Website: home-depot
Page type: customer-info-address
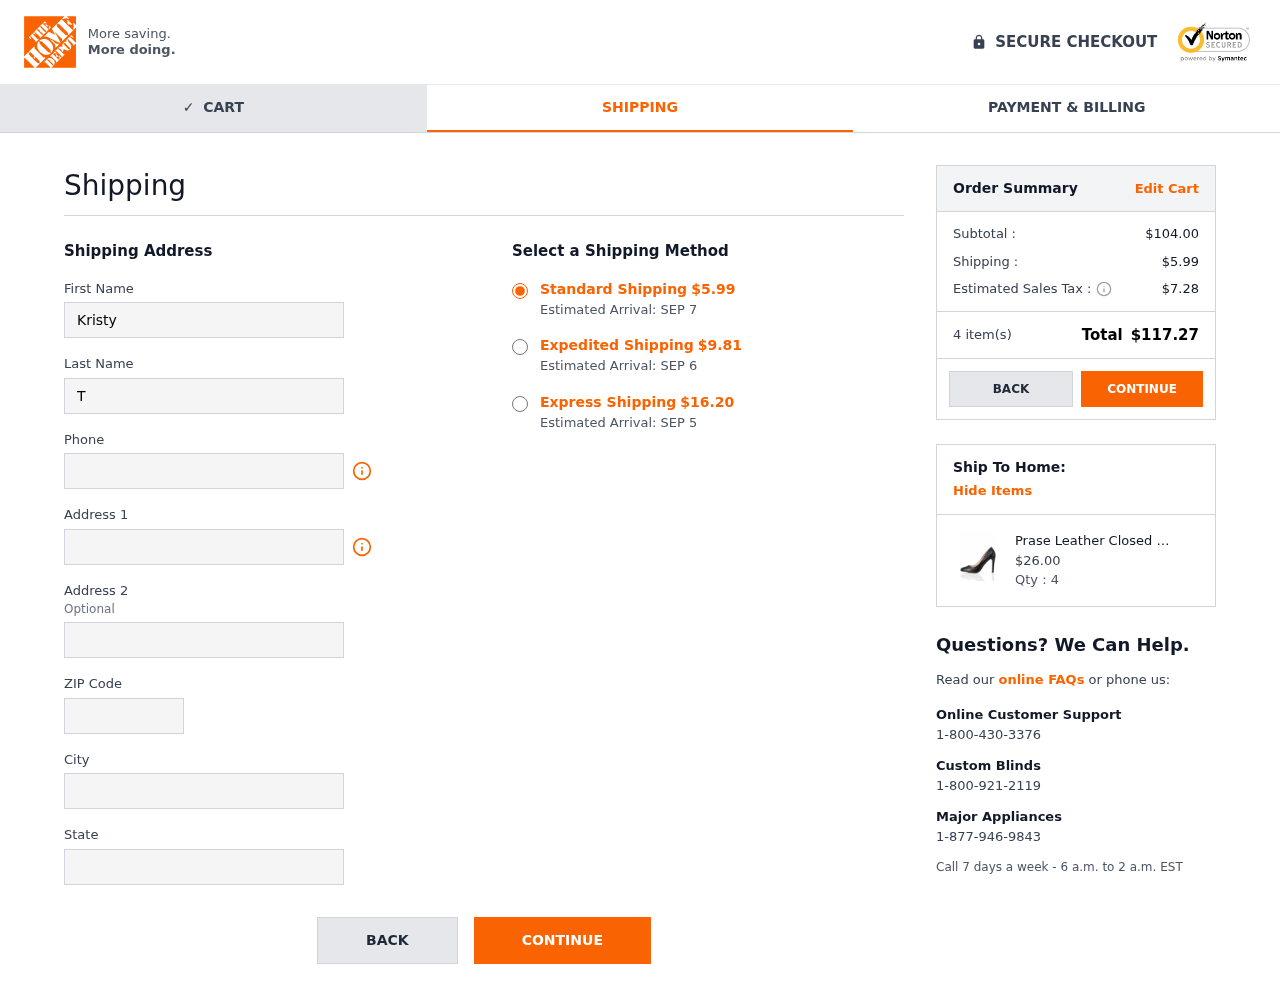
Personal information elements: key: PII_CITY
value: Georgeburgh
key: PII_FIRSTNAME
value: Kristy
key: PII_LASTNAME
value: Turner
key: PII_PHONE
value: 9753155661
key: PII_POSTCODE
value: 44041
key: PII_STATE
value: VI
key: PII_STREET
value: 72055 Carpenter Roads
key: PII_STREET2
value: Apt. 679
Product elements: key: PRODUCT1_NAME
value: Prase Leather Closed Toe Heels, Black (Black), 6 UK
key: PRODUCT1_PRICE
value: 26
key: PRODUCT1_QUANTITY
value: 4
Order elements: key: ORDER_SHIPPING_COST
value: $5.99
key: ORDER_DELIVERY_DATE
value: Estimated Arrival: SEP 7
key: ORDER_SHIPPING_COST_EXPEDITED
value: $9.81
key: ORDER_DELIVERY_DATE_EXPEDITED
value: Estimated Arrival: SEP 6
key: ORDER_SHIPPING_COST_EXPRESS
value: $16.20
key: ORDER_DELIVERY_DATE_EXPRESS
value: Estimated Arrival: SEP 5
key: ORDER_SUBTOTAL
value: $104.00
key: ORDER_TAX
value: $7.28
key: ORDER_NUM_ITEMS
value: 4 item(s)
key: ORDER_TOTAL
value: $117.27